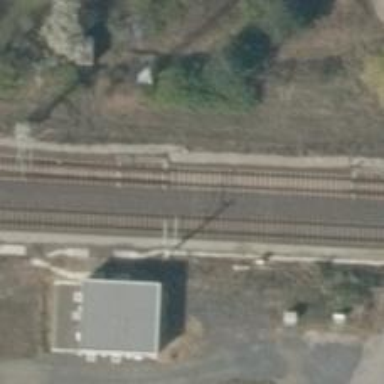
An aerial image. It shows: Railway milestone with catenary mast.